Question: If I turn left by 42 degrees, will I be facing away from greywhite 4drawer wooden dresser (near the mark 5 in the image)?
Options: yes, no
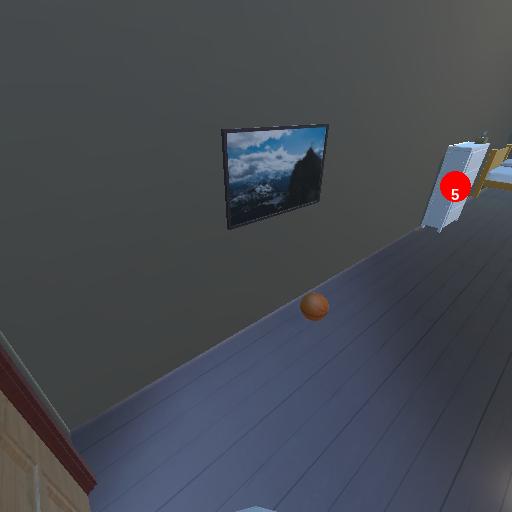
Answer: yes